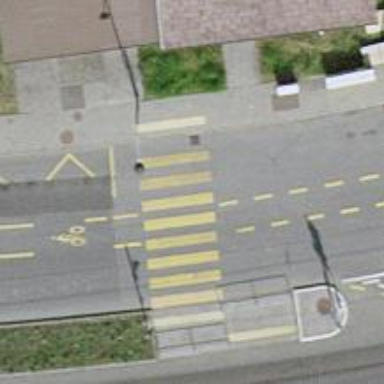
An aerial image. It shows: Kerb barrier.